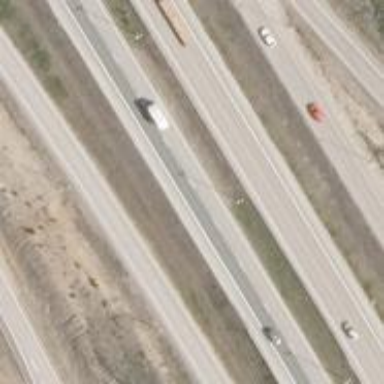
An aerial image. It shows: Asphalt motorway.